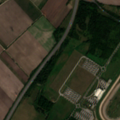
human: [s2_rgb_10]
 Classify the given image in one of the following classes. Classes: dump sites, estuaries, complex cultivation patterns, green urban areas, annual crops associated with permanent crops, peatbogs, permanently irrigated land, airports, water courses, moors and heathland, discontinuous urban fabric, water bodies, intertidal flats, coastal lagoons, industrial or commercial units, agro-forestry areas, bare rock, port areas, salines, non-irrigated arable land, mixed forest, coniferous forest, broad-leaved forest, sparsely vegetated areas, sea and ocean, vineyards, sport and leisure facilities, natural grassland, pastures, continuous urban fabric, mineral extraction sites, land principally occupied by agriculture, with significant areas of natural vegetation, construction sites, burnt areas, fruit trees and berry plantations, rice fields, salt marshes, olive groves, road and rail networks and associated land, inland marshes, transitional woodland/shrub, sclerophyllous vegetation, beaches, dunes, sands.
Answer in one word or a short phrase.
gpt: sport and leisure facilities, non-irrigated arable land, pastures, land principally occupied by agriculture, with significant areas of natural vegetation, broad-leaved forest